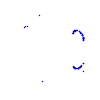
Particle: proton